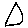
Label: triangle